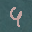
Label: 4